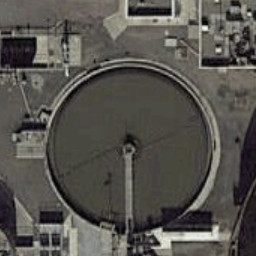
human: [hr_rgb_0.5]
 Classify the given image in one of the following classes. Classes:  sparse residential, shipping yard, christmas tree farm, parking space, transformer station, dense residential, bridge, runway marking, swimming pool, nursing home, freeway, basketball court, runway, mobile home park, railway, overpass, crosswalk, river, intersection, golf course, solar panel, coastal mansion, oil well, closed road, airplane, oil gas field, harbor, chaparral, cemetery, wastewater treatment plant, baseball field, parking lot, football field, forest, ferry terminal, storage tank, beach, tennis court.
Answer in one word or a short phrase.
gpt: wastewater treatment plant